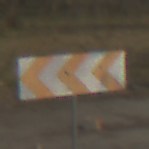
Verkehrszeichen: RichtungstafelnInKurvenGrossRechts
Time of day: MorningAfternoon
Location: Outdoor (Suburban)
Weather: PartlyCloudy
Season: NotSpecified
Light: Natural